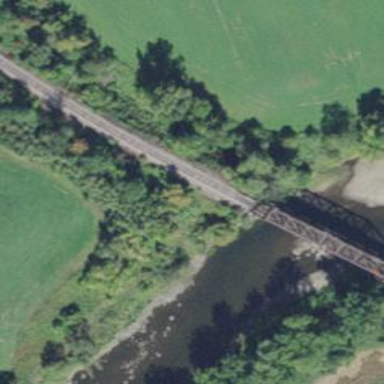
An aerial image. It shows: Railway bridge.